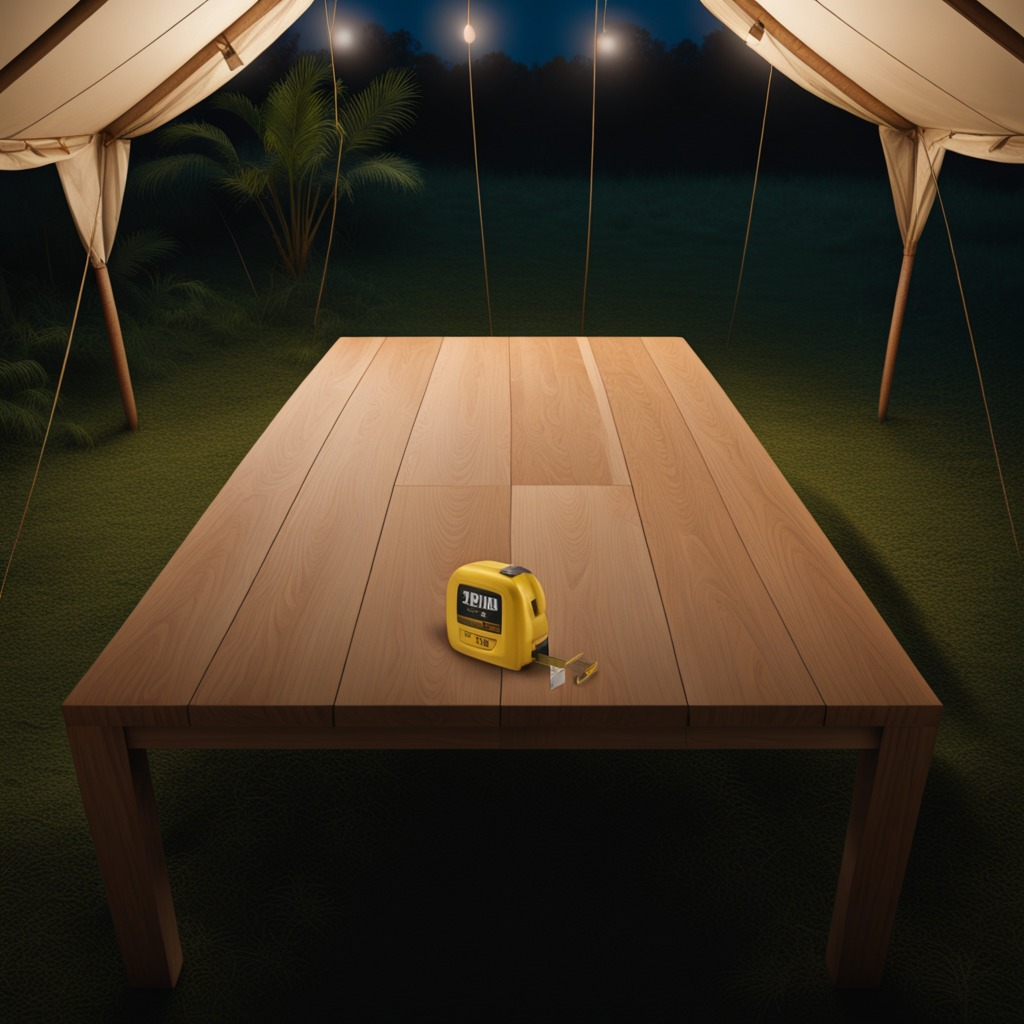
A measuring tape is lying on a wooden table inside a jungle field workshop tent at night.